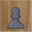
Piece: bP